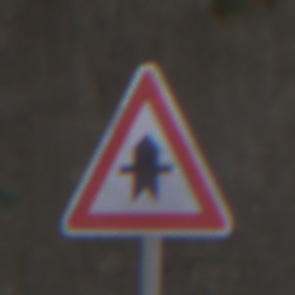
Verkehrszeichen: Vorfahrt
Umgebung: Outdoor, Suburban
Tageszeit: MorningAfternoon
Wetter: PartlyCloudy
Licht: Natural
Jahreszeit: NotSpecified
Kontrast: MediumContrast